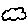
Label: cloud